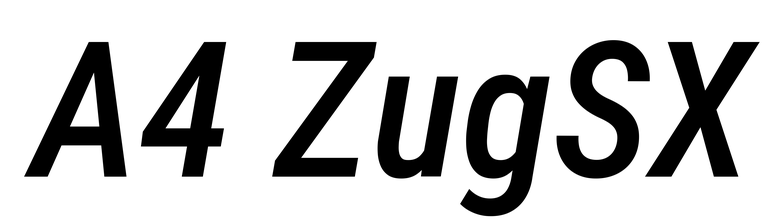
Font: Roboto-Italic_Condensed_Medium_Italic